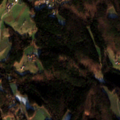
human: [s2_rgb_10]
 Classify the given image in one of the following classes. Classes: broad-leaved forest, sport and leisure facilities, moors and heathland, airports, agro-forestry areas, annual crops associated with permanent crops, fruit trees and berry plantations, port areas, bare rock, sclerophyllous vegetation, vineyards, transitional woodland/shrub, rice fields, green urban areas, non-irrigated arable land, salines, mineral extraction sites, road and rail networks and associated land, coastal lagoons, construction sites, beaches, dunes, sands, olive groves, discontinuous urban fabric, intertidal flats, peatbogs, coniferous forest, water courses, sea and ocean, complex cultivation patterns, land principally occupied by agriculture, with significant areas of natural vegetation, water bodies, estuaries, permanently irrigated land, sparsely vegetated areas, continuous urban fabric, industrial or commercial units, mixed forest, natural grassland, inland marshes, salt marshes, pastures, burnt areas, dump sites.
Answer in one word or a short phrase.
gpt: pastures, broad-leaved forest, mixed forest